Aerial crown-view tile of a tropical tree (Barro Colorado Island, Panama), acquired 20240611:
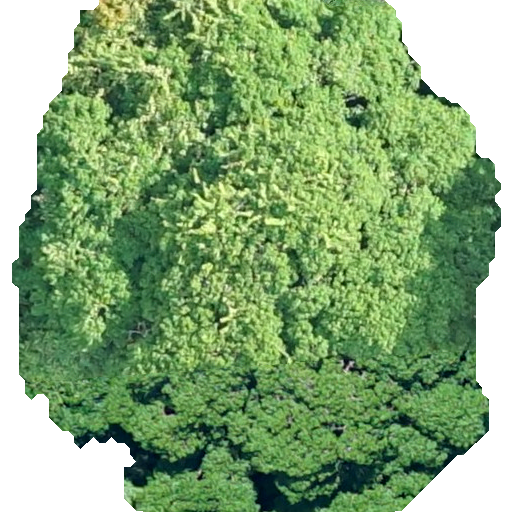
Species: Hura crepitans
GBIF accepted scientific name: Hura crepitans
Crown area: 341.485 m²